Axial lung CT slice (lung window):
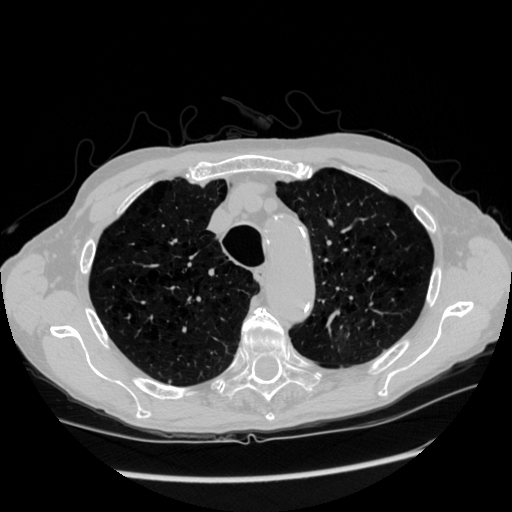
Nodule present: no